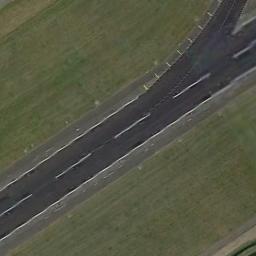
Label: runway